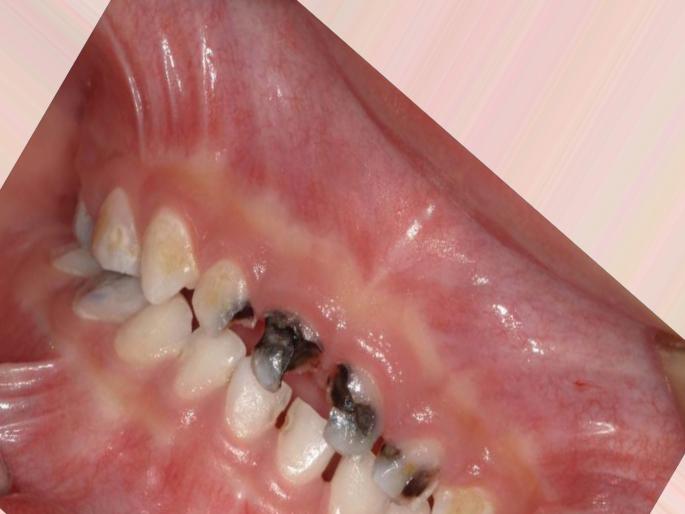
Condition: Caries